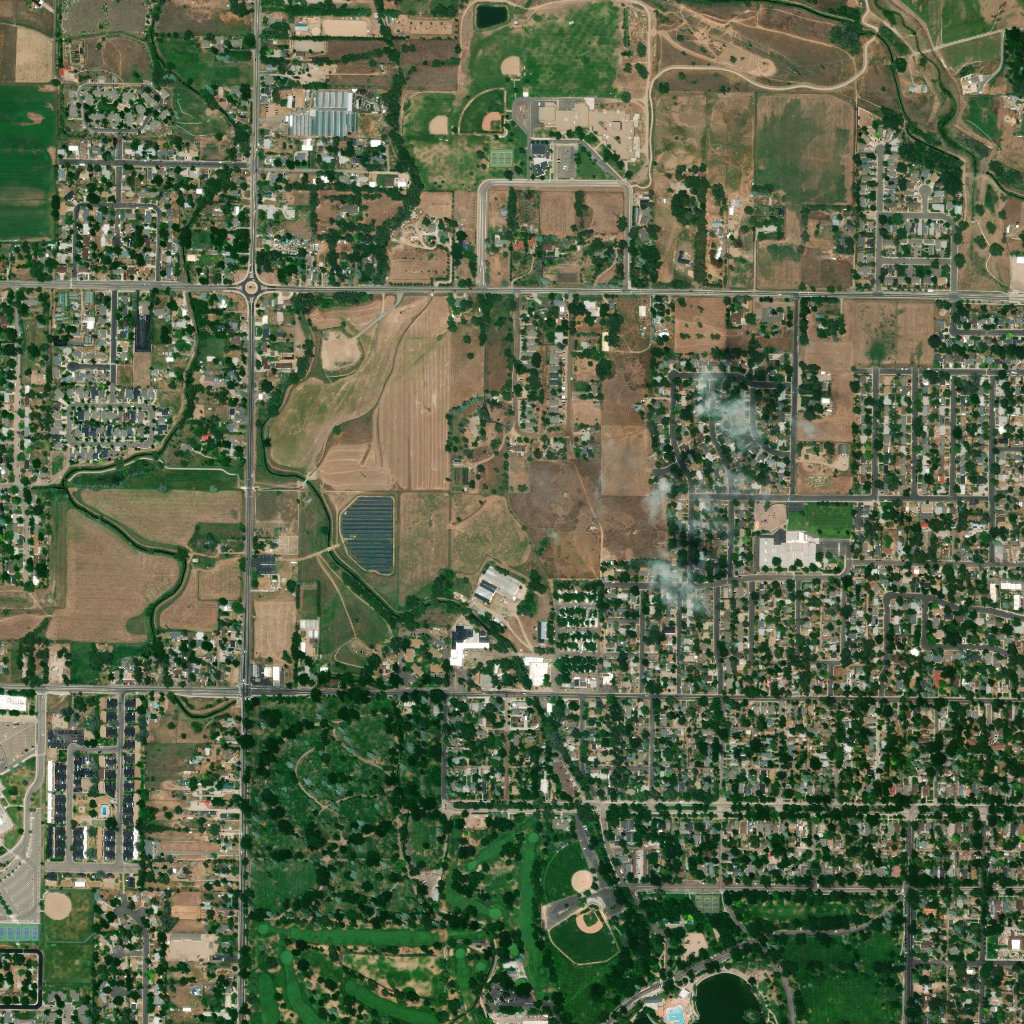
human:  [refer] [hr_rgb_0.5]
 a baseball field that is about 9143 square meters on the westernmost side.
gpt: <box>[[4, 87, 9, 92, 0]]</box>